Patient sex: M
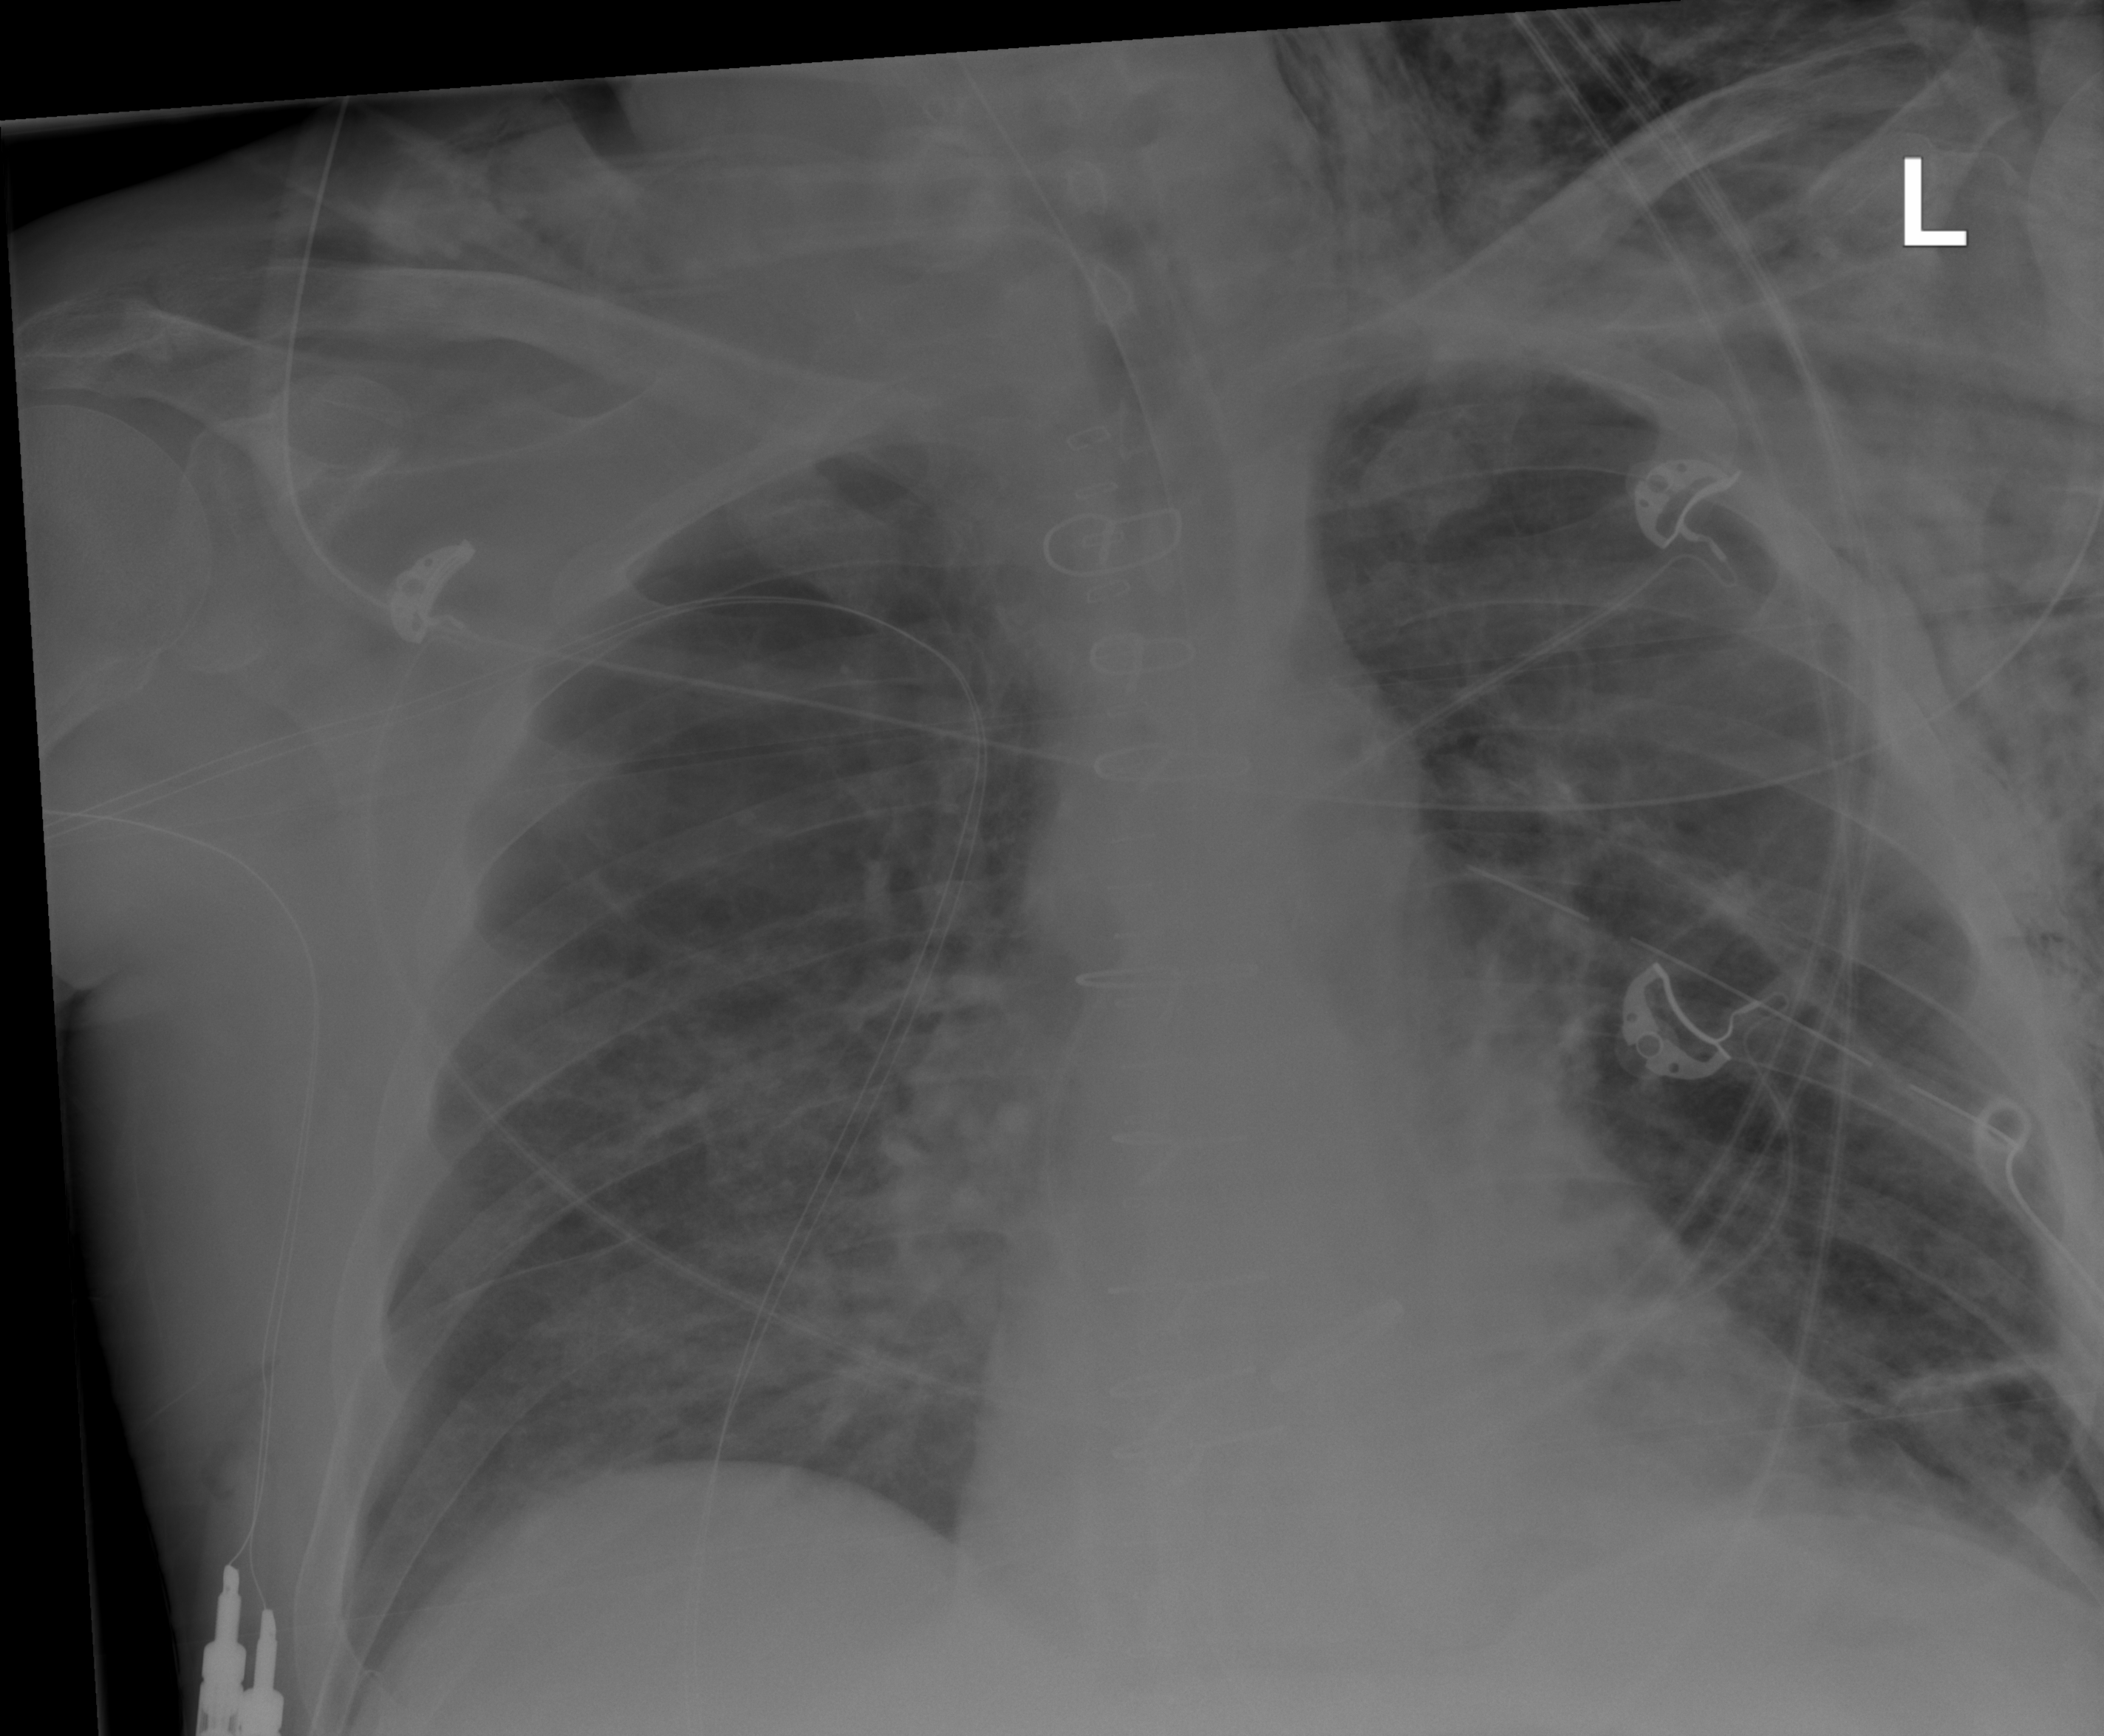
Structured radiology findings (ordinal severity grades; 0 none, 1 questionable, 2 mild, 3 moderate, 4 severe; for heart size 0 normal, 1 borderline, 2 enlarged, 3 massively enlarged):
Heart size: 0
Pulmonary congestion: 2
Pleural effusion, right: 0
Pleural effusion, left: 2
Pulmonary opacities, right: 3
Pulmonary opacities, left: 2
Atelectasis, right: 3
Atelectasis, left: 2